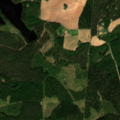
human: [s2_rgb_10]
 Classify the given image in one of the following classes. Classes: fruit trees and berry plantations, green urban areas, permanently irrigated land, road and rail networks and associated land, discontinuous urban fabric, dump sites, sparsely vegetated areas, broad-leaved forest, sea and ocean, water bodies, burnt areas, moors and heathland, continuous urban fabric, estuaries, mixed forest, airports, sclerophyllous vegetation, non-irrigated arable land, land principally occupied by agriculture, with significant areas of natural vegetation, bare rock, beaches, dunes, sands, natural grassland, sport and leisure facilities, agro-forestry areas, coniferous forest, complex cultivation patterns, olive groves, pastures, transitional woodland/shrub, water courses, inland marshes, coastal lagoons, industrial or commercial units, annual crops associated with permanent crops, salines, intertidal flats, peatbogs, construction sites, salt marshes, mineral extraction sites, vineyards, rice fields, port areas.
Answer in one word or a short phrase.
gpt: land principally occupied by agriculture, with significant areas of natural vegetation, coniferous forest, mixed forest